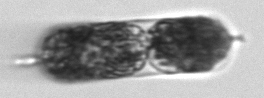
Label: Hemiaulus